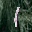
Label: 1